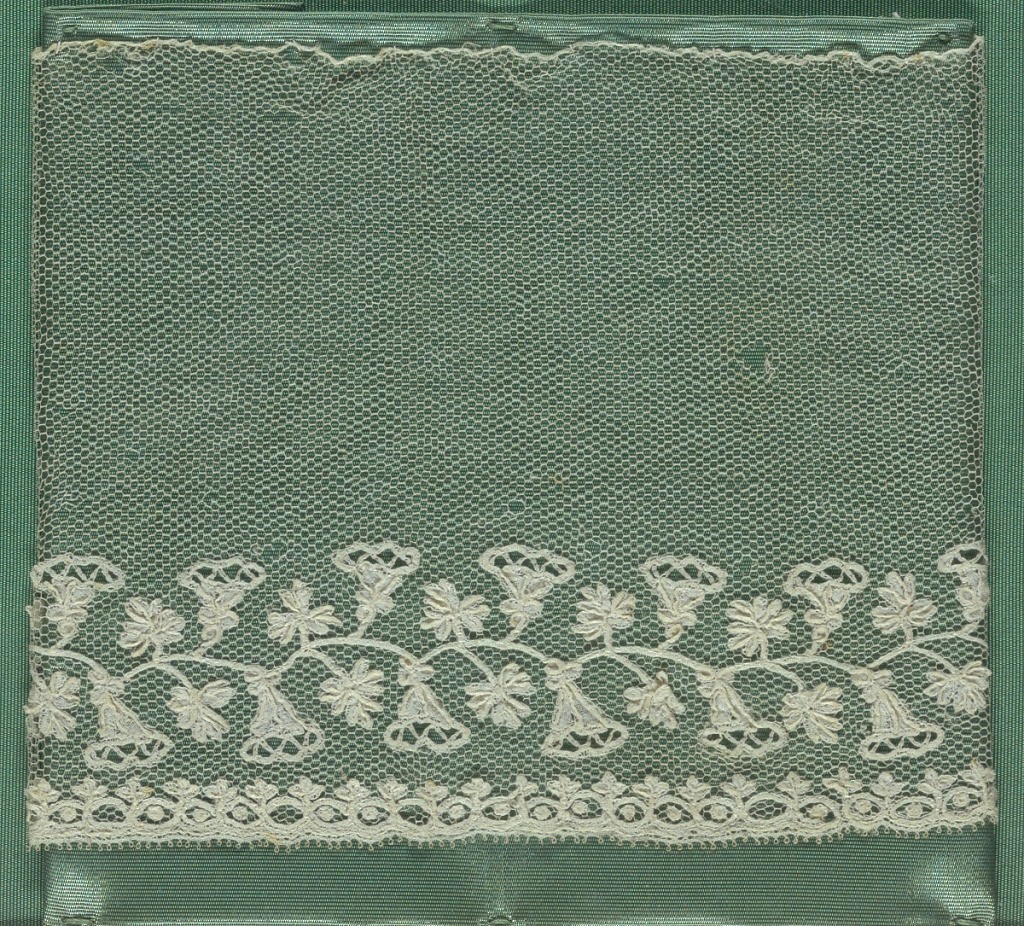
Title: Flounce
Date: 18th century
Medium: linen Technique: bobbin lace
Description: Flounce has a simple design of a floral vine of isolated flowers and leaves turning alternately up or down. Narrow border of sprigs, dots, and ovals just below. Several inches of plain hexagonal mesh above.